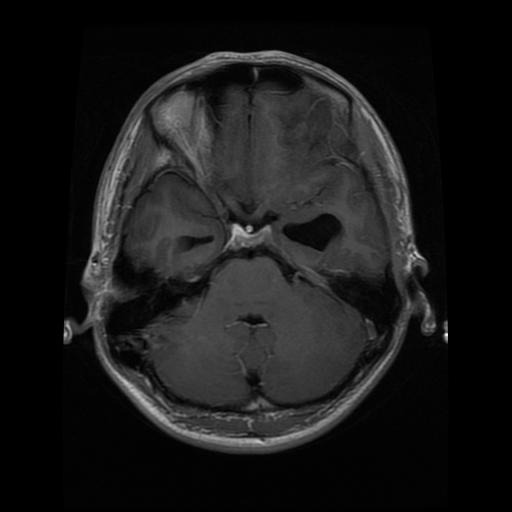
Label: glioma